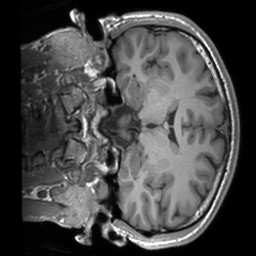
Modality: T1w
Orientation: coronal
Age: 25
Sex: male
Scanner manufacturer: siemens
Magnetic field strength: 3 T
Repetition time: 1.9 s
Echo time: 0.00226 s